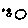
Label: circle